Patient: sex F, age 71
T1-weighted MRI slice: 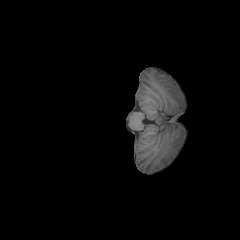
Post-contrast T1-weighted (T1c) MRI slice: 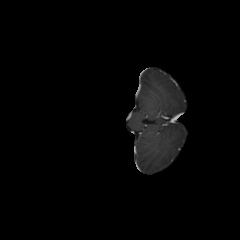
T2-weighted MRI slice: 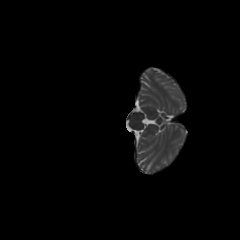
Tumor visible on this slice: no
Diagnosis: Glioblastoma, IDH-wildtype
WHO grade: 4